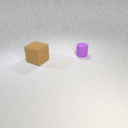
small purple rubber cylinder behind large brown rubber cube